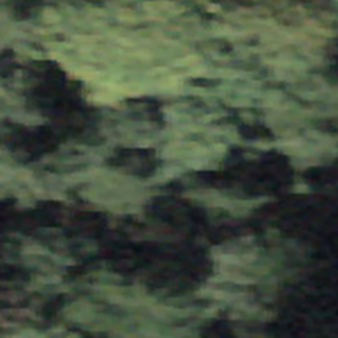
Label: other